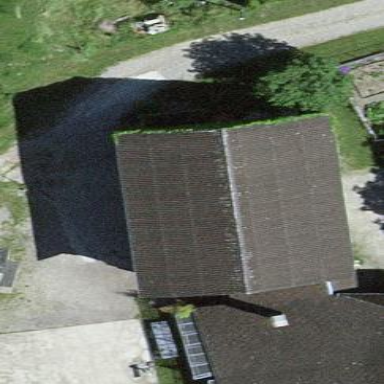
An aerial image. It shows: Shed building.